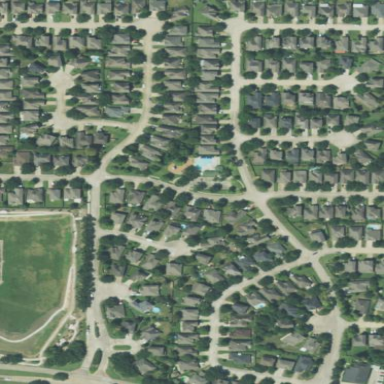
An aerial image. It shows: Neighborhood.